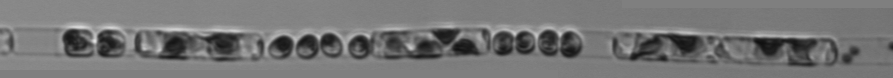
Label: Guinardia_delicatula_TAG_internal_parasite